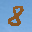
Label: 8